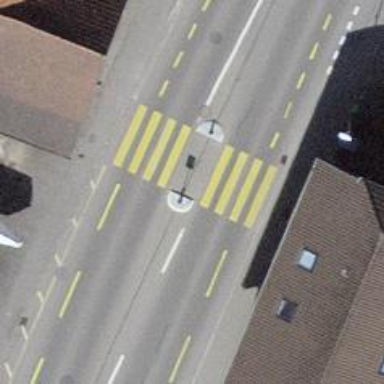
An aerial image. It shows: Uncontrolled zebra crossing with pedestrian island.